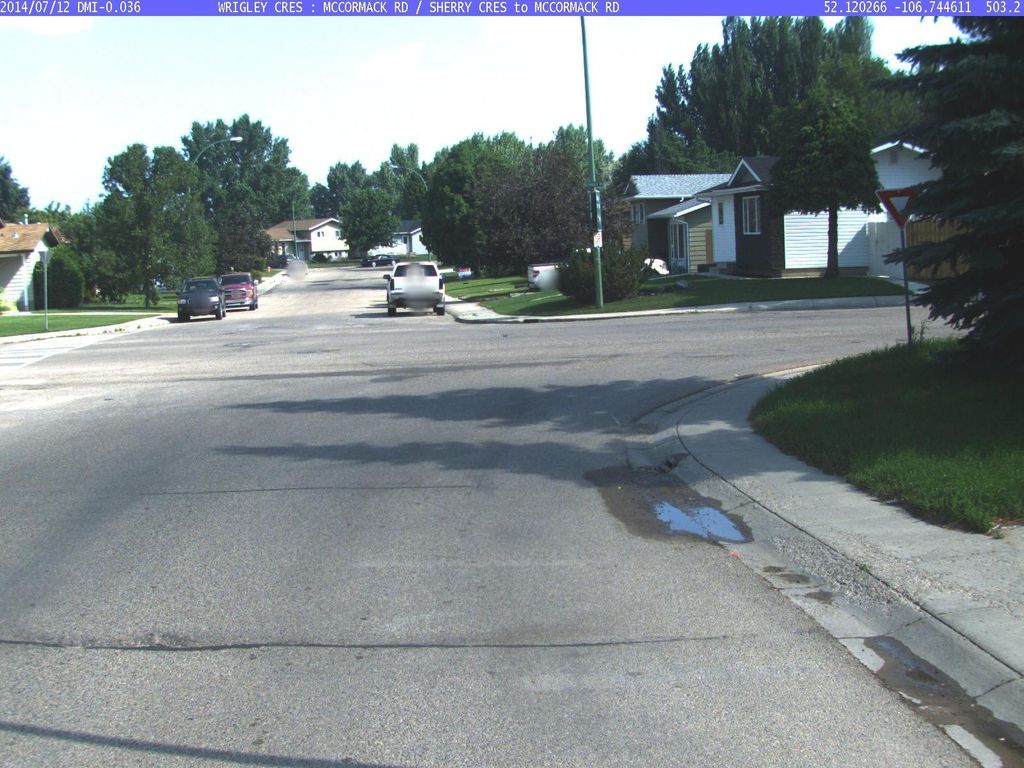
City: saskatoon